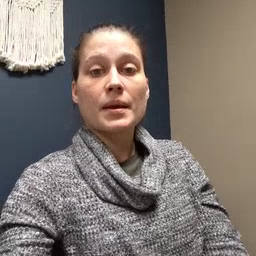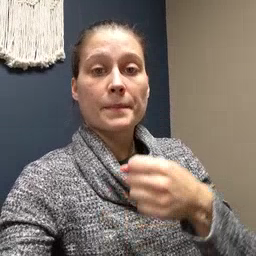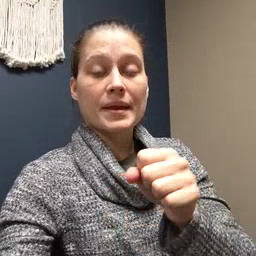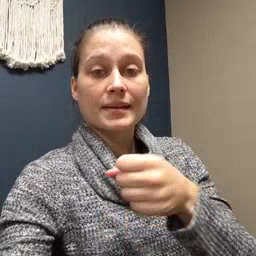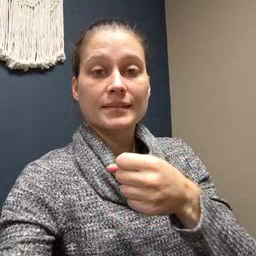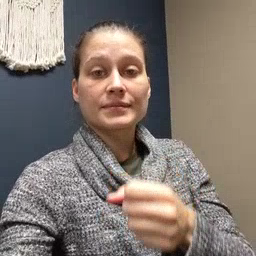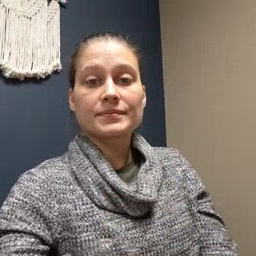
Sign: make